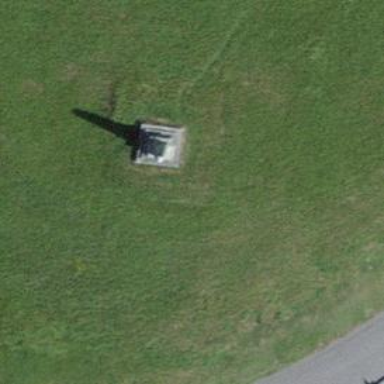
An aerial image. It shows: Historic memorial in the form of obelisk.